Interaction volume radius: 5 \u00c5
Interaction volume height: 20 \u00c5
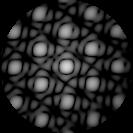
Disorder parameter: 0.06952